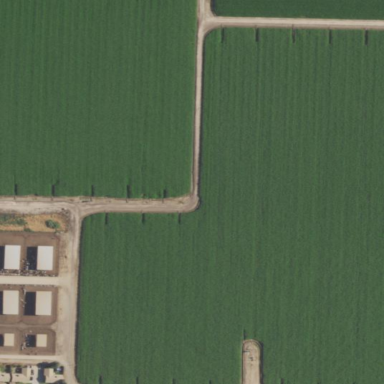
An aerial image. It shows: Farmland with field cropland.